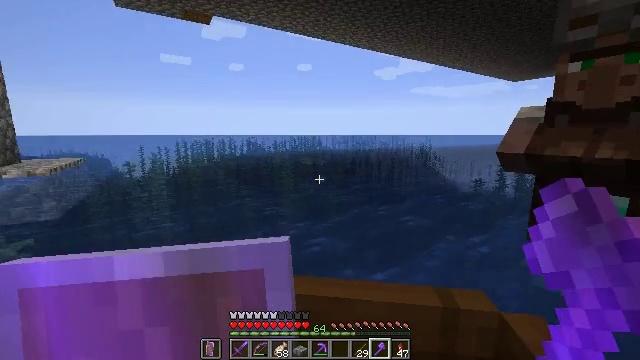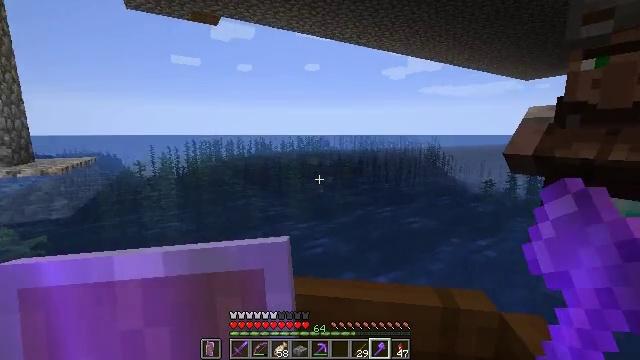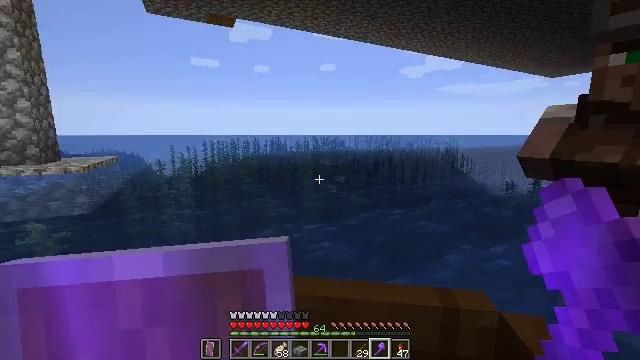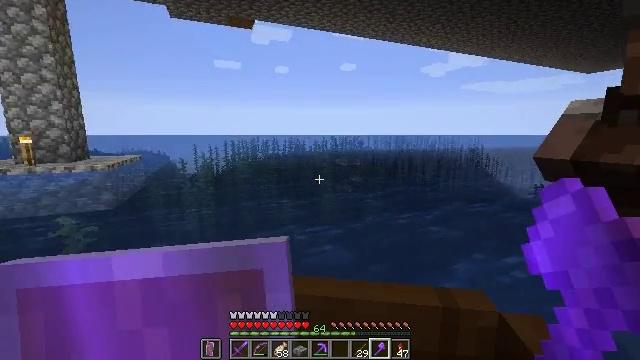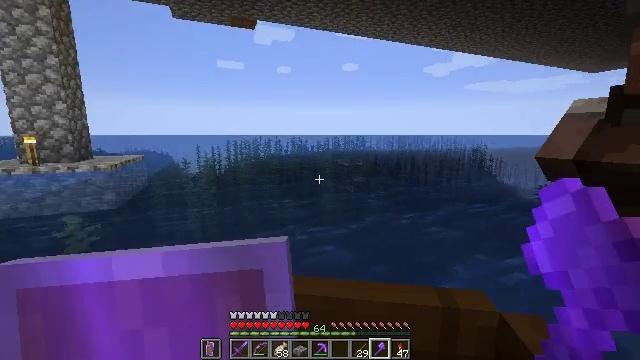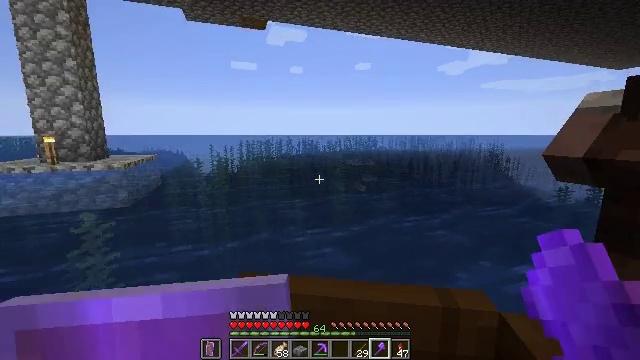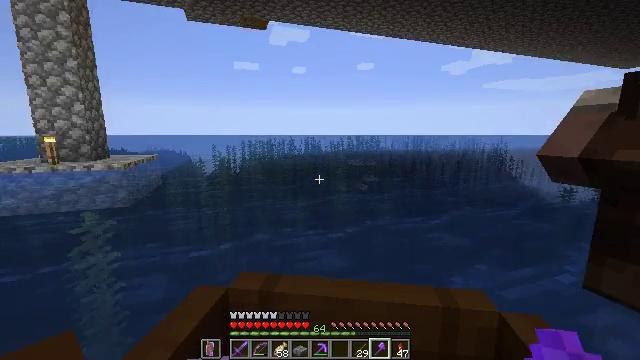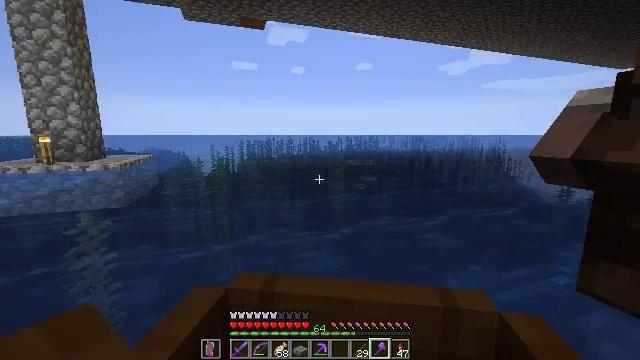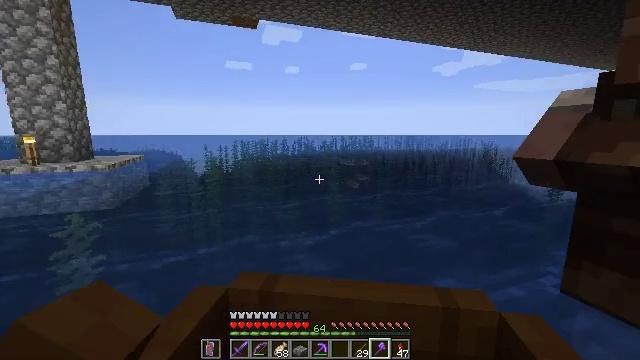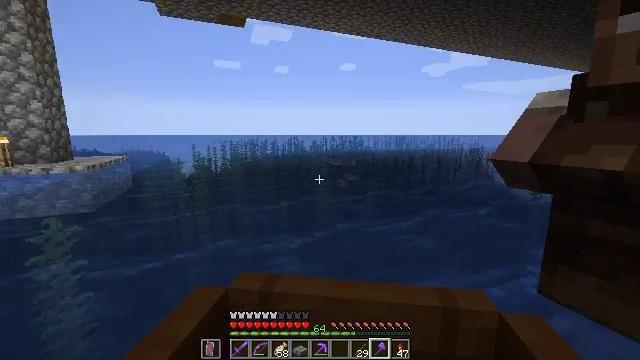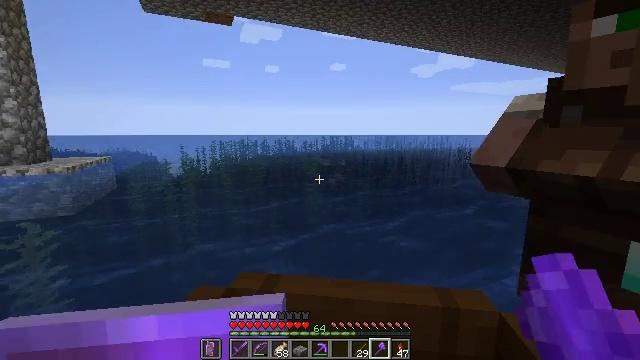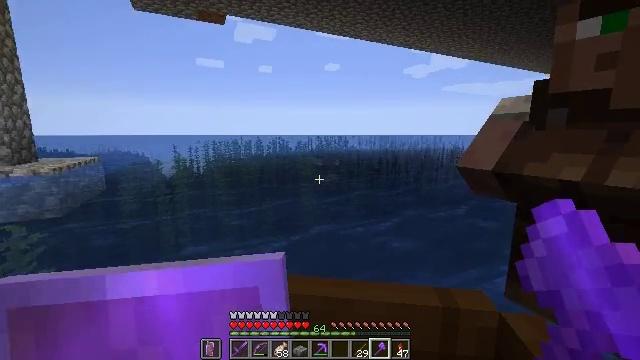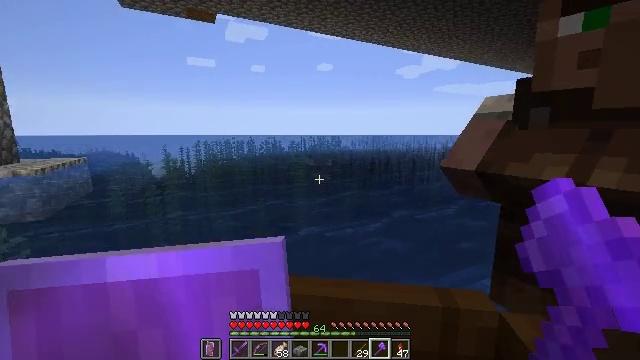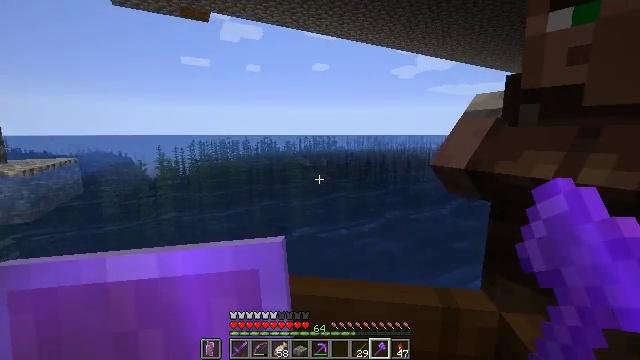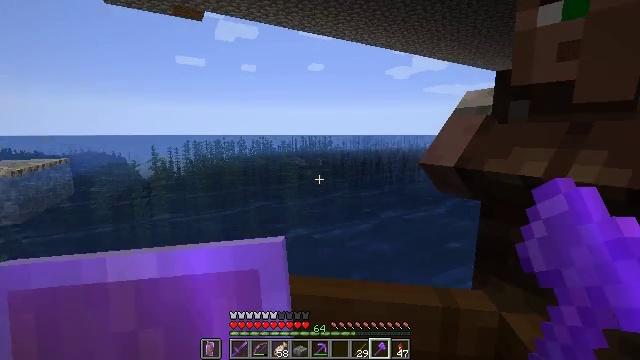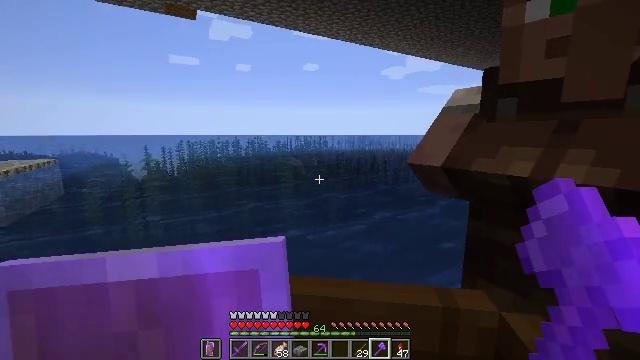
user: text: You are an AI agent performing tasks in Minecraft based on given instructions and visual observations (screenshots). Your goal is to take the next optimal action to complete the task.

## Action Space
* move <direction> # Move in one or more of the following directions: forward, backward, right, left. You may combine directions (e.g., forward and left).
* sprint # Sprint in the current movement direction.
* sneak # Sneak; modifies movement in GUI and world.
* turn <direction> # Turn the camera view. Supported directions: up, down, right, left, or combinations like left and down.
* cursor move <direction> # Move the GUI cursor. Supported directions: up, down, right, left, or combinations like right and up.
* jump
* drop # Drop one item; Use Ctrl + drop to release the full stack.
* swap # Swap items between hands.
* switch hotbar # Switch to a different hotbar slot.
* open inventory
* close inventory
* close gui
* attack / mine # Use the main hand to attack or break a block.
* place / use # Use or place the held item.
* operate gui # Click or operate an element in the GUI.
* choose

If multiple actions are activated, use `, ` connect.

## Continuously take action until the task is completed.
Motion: motion action
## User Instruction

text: Collect the blast furnace by mining it.
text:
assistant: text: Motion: no_op
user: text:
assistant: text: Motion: no_op
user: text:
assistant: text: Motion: no_op
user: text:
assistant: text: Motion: move right
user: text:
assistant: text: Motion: move right
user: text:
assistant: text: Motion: move right
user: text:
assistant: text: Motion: move right
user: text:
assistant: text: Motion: no_op
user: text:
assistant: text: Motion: no_op
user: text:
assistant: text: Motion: no_op
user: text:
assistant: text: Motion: no_op
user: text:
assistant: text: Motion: no_op
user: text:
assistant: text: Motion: no_op
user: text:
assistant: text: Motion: no_op
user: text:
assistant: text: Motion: no_op
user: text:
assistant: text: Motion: no_op
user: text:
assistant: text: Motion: no_op
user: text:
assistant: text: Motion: no_op
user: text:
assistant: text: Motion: sneak
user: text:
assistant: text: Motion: sneak
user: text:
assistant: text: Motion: sneak
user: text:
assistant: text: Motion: sneak
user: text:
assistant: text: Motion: sneak
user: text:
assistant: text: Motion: turn down
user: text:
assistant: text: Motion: turn left and down
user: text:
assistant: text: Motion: turn down
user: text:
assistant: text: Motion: turn down
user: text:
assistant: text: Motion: turn down
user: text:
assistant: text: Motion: turn down
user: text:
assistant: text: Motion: no_op